Aerial crown-view tile of a tropical tree (Barro Colorado Island, Panama), acquired 20250124:
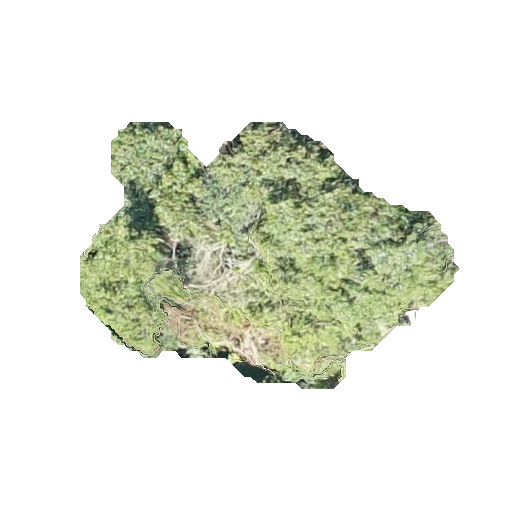
Species: Chrysophyllum cainito
GBIF accepted scientific name: Chrysophyllum cainito
Crown area: 101.728 m²